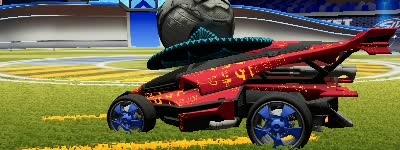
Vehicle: aftershock